Question:
Here is my function which can sort the vertices of a quadrilateral in the order top left --> top right --> bottom right --> bottom left:
'''
void sortCornors(Point center, vector<Point> LEDPoints, vector<Point2f> &newLEDPoints)
{
vector<Point2f> top;
vector<Point2f> bottom;
for (int i = 0; i < LEDPoints.size(); ++i)
{
if (LEDPoints[i].y < center.y)
top.push_back(LEDPoints[i]);
else
bottom.push_back(LEDPoints[i]);
}
Point2f tl = top[0].x > top[1].x ? top[1] : top[0];
Point2f tr = top[0].x > top[1].x ? top[0] : top[1];
Point2f bl = bottom[0].x > bottom[1].x ? bottom[1] : bottom[0];
Point2f br = bottom[0].x > bottom[1].x ? bottom[0] : bottom[1];
newLEDPoints.push_back(tl);
newLEDPoints.push_back(tr);
newLEDPoints.push_back(br);
newLEDPoints.push_back(bl);
}
'''
The center is computed as follows (for four vertices):
'''
for (int i = 0; i < LEDPoints.size(); ++i)
{
center += LEDPoints[i];
}
center *= (1.0 / LEDPoints.size());
'''
I need an elegant solution (may be a recursive version of this solution) which works for any number of quadrilaterals. which means if there are two quadrilaterals they should be sorted in similar order.
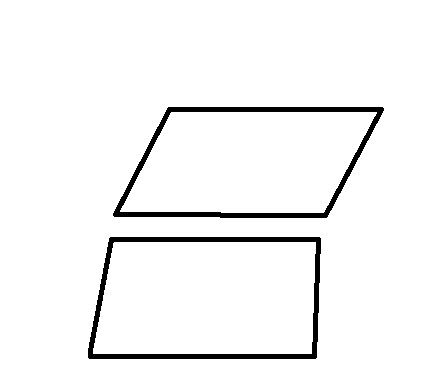
Answer: ### Sorting a polygon with n vertices
Assuming a coordinate system with x pointing right and y pointing up*, one way would be to have something like this:
'''
template<typename It>
void sort_vertices(It begin, It end, typename It::value_type const& center) {
using point_type = typename It::value_type;
auto top_down = <URL> { return a.y > b.y; };
std::sort(begin, end, top_down);
auto middle = std::find_if(begin, end, <URL>;
auto left_right = <URL> { return a.x < b.x; };
auto right_left = <URL> { return a.x > b.x; };
std::stable_sort(begin, middle, left_right);
std::stable_sort(middle, end, right_left);
}
'''
That is, sorting the vertices from top to bottom, and then selecting the ones that are above the center in the range '[begin, middle)'. The remaining '[middle, end)' are the ones on the bottom. At this point you can just stable sort the first ones from left to right and the second ones from right to left.
So considering a polygon like:

and feeding the algorithm the vector of points:
> (1, 1) (6, 1) (9, 6) (3, 6)
You would receive:
> (3, 6) (9, 6) (6, 1) (1, 1)
<URL>
This would of course also work with other polygons like:

feeded as:
> (9, 8) (3, 6) (2, 3) (6, 8) (6, 1) (10, 4)
would yield:
> (3, 6) (6, 8) (9, 8) (10, 4) (6, 1) (2, 3)
<URL>
<URL>
---
### Calculating the center of a polygon of n vertices
Assuming that we use the same notion of "center" as you have, you can calculate the center accumulating all points and dividing them by the number of points:
'''
template<typename It>
typename It::value_type polygon_center(It begin, It end) {
using point_type = typename It::value_type;
auto sum = std::accumulate(begin, end, point_type());
return sum / std::distance(begin, end);
}
'''
This makes it possible to define a 'sort_vertices' function that only takes a begin and end iterator:
'''
template<typename It>
void sort_vertices(It begin, It end) {
sort_vertices(begin, end, polygon_center(begin, end));
}
'''
---
### Sorting m polygons
Given this definition for sorting any number of vertices, we can use a simple algorithm that will iterate over groups of 'n' vertices ('n' would be 4 in your case) and performs this transformation:
'''
template<typename It>
void sort_polygons(It begin, It end, std::size_t m) {
for (It cur_begin = begin; cur_begin != end; std::advance(cur_begin, m))
sort_vertices(cur_begin, std::next(cur_begin, m));
}
'''
<URL>
---
### Towards more idiomatic C++
Notice that I've made your code a little bit more like idiomatic C++ :P by changing the following:
- 'snake_case'- - '<algorithm>'- '<numeric>'